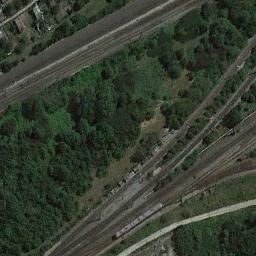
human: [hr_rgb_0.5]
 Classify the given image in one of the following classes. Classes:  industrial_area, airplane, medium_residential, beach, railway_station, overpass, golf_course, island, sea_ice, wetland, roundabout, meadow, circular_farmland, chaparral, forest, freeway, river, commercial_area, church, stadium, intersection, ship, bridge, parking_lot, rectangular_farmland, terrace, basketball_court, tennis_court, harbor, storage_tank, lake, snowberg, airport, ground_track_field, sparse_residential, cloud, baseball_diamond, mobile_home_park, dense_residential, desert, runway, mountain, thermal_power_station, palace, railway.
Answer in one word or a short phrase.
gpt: railway